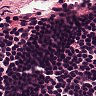
Metastatic tissue present: no